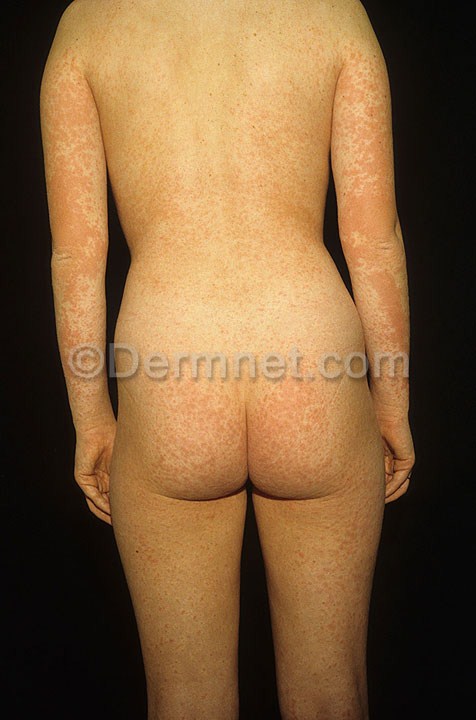
Disease: Exanthems and Drug Eruptions